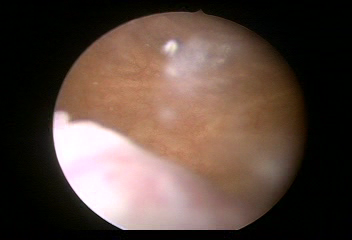
Modality: WLC
Class: Normal mucosa
Bladder cancer association: No